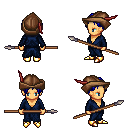
a pixel art fantasy rpg character, female body template, human, tanned skin, blue robe, metal pants, blue parted hairstyle, leather cap, gold boots, spear, four views (front, back, left, right), 2x2 character sprite sheet, small pixel art, hard edges, no anti-aliasing